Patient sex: F
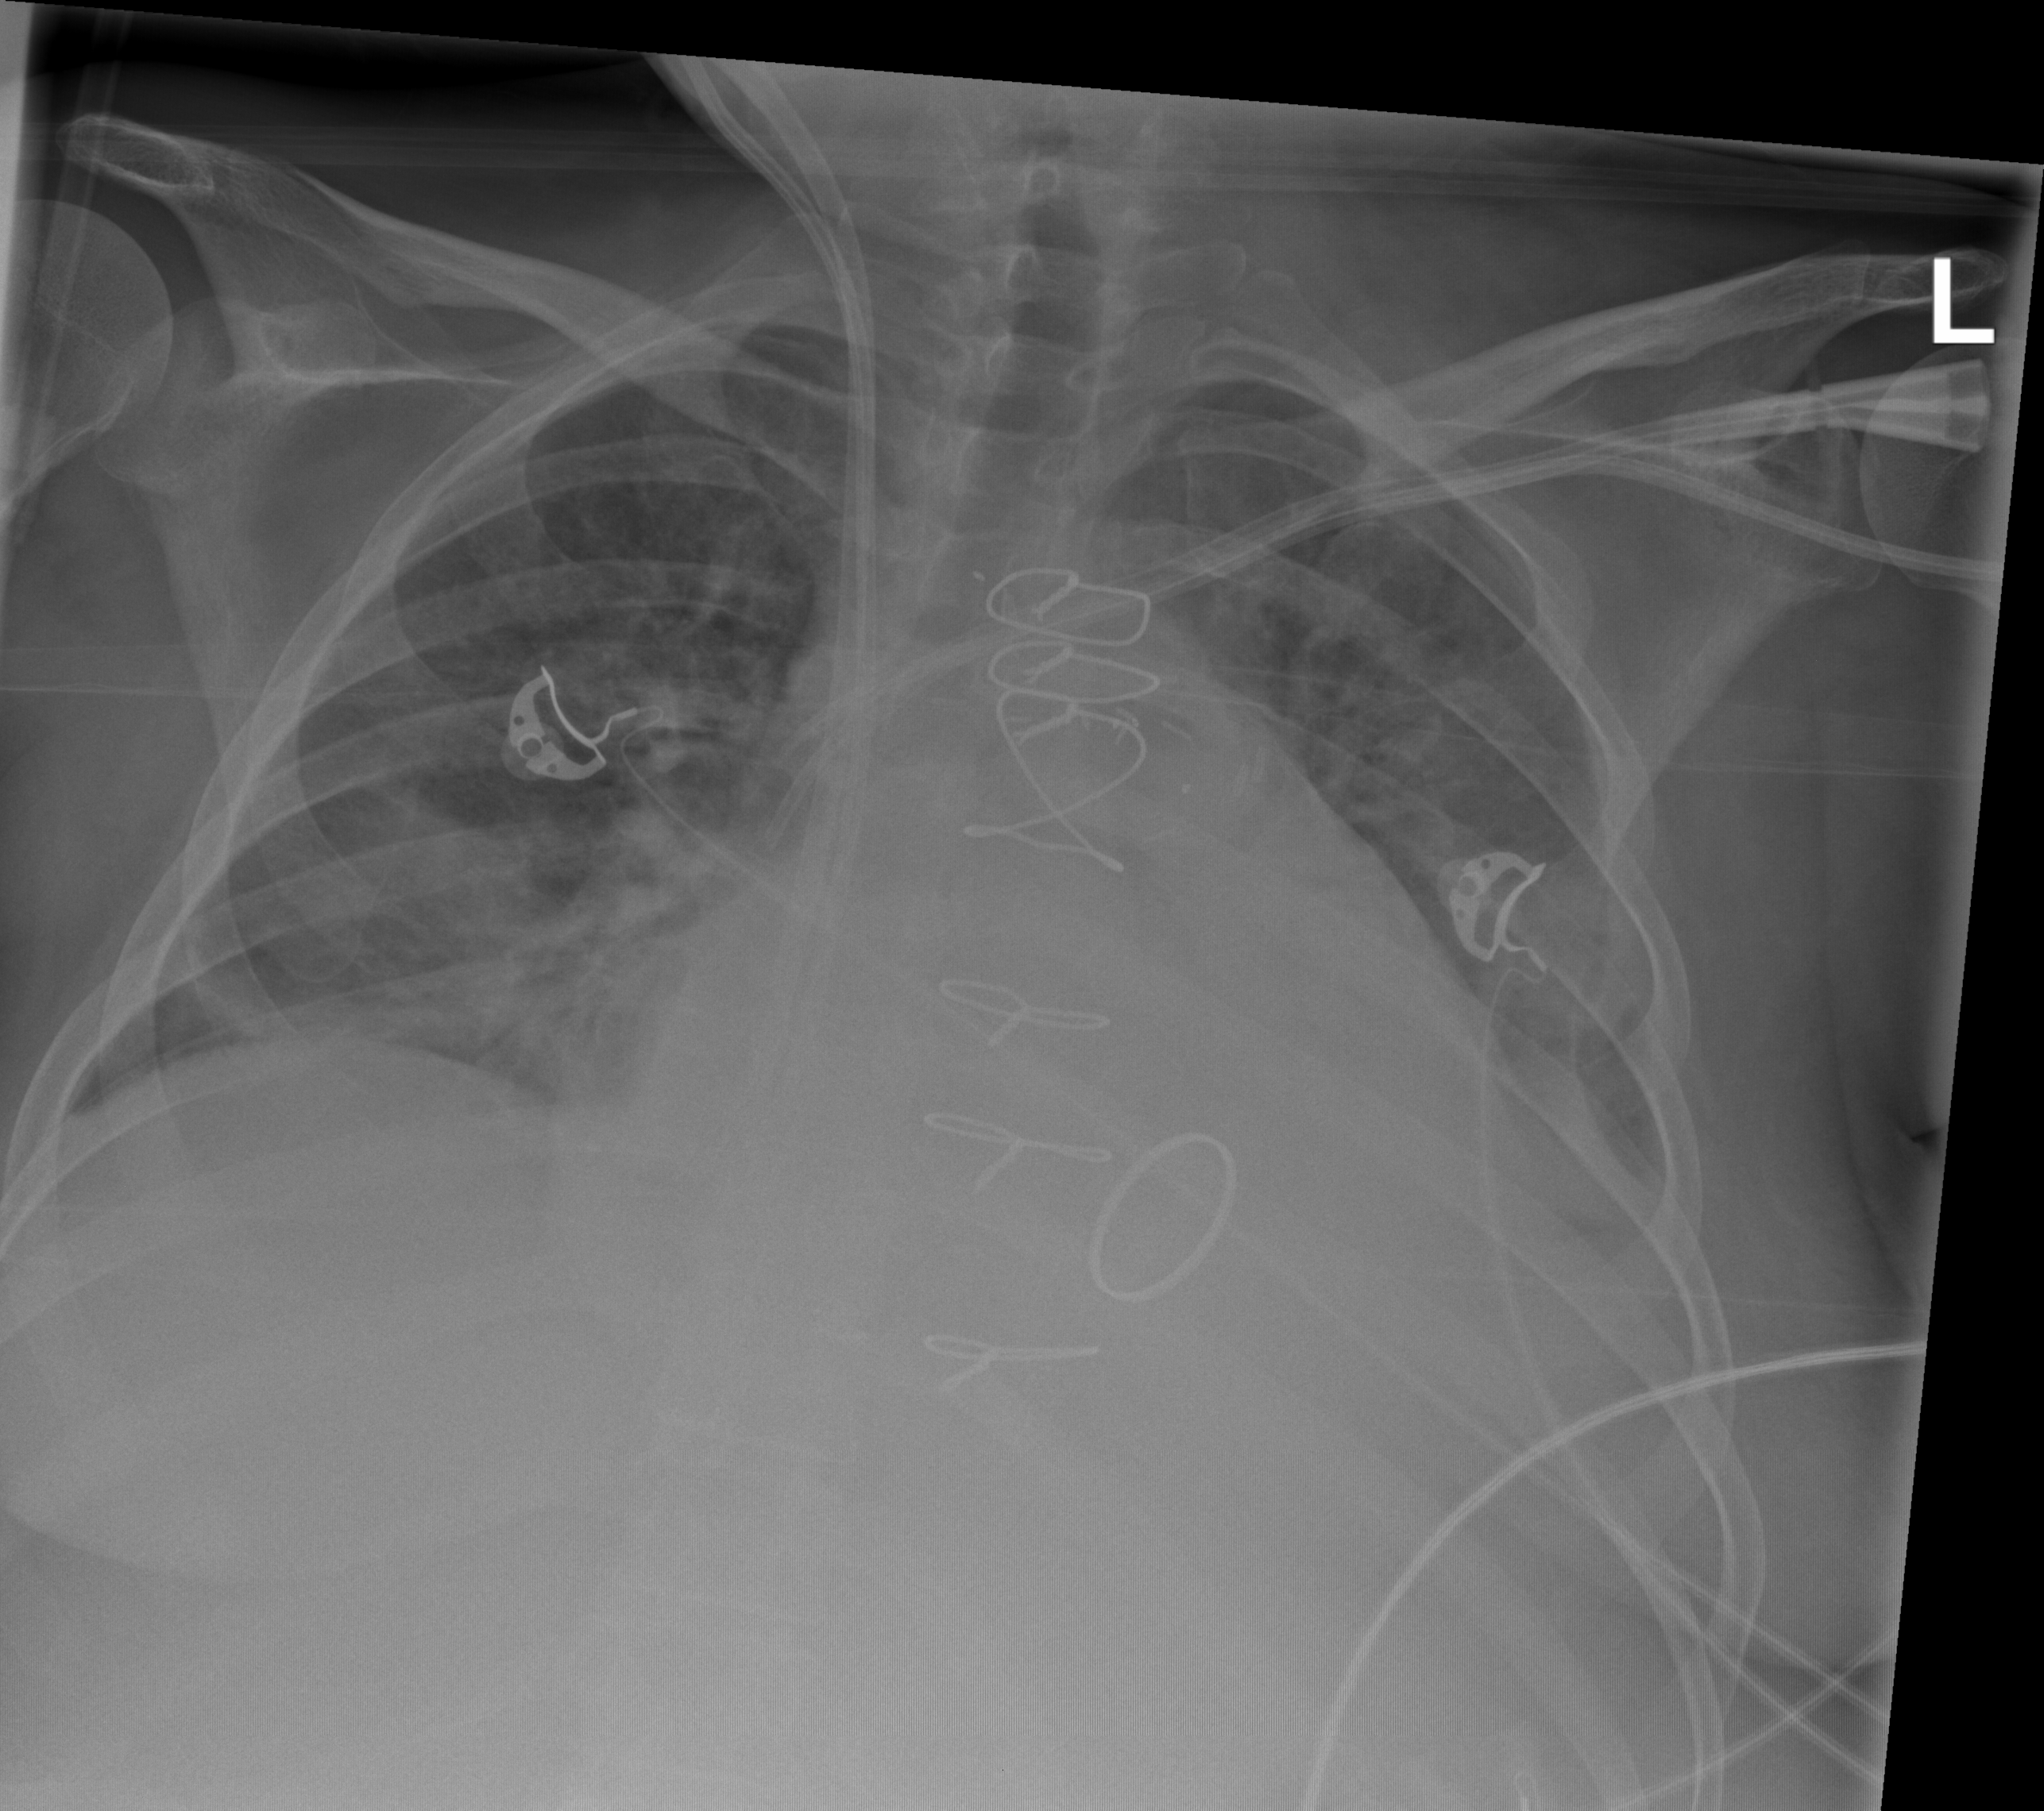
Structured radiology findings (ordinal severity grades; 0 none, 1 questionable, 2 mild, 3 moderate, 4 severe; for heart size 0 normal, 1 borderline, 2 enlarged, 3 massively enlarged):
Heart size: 3
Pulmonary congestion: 3
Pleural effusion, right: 2
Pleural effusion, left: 2
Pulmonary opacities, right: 3
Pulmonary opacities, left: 2
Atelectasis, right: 2
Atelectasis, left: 2